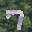
Label: 7